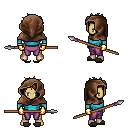
a pixel art fantasy rpg character, male body template, human, tanned skin, teal long-sleeve shirt, magenta pants, blonde bedhead hairstyle, cloth hood, gold gloves, gray slippers, spear, four views (front, back, left, right), 2x2 character sprite sheet, small pixel art, hard edges, no anti-aliasing